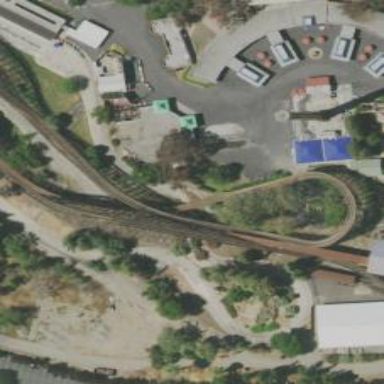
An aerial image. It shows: Roller coaster on bridge.